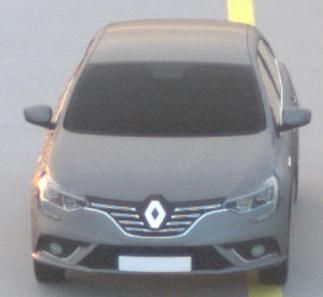
Make: Renault
Model: Mégane ENERGY TCe 100
Detailed model: Mégane (IV)
Model produced from: 2016/03
Model produced until: 2018/08
Doors: 5
Color: gray
Road condition: dry road
Daytime: sunrise or sunset
Contrast: low contrast